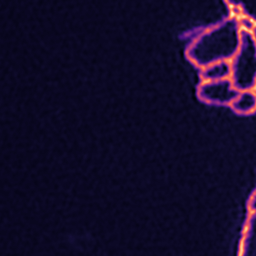
Label: Super-resolution ER image